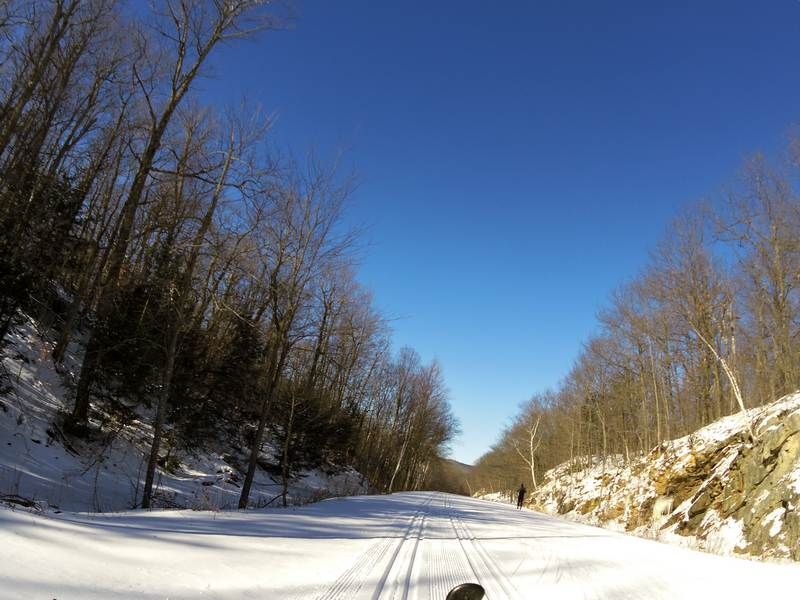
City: ottawa-gatineau